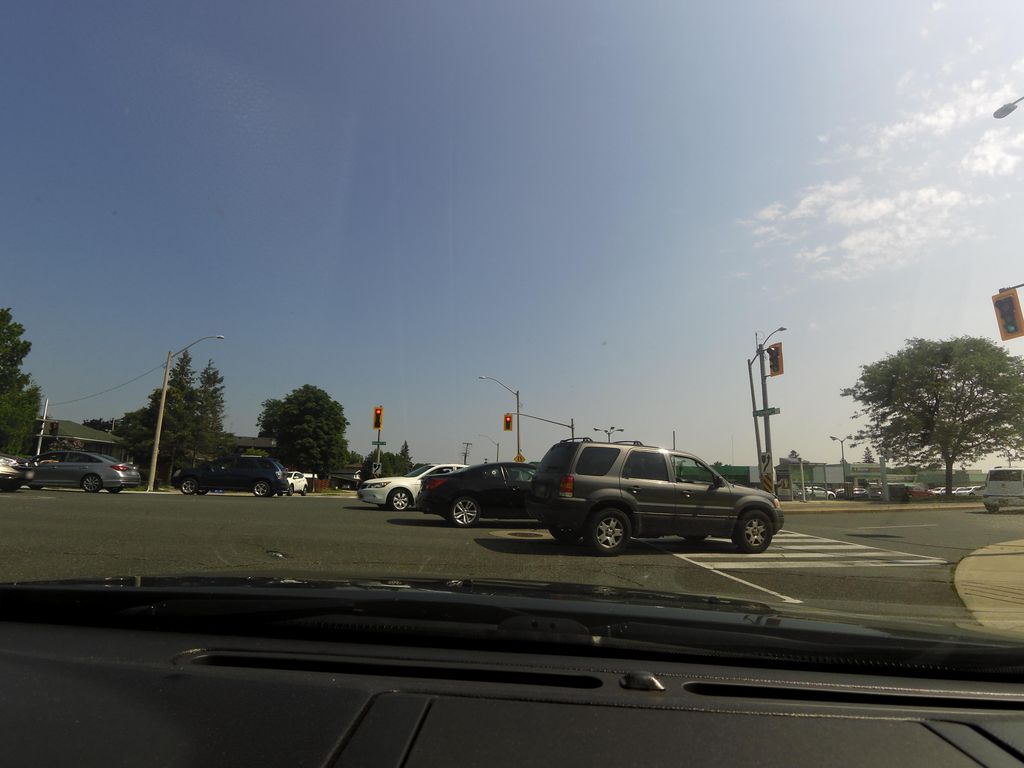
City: hamilton